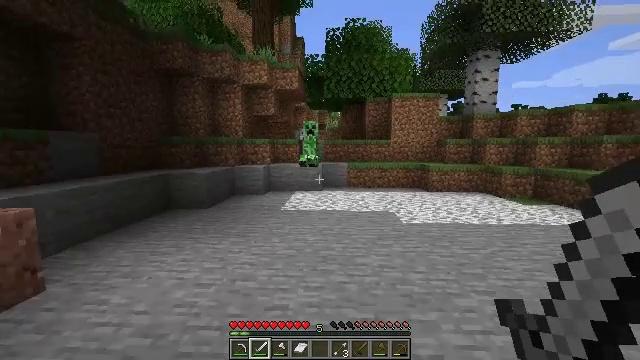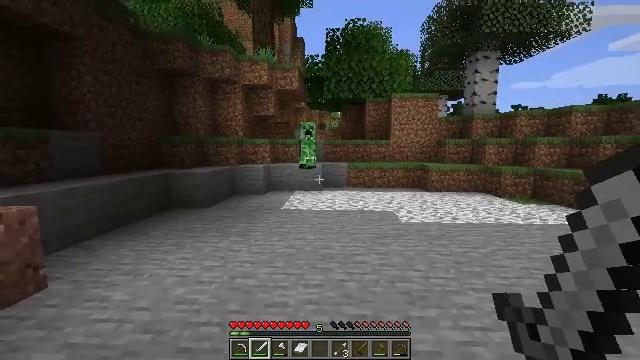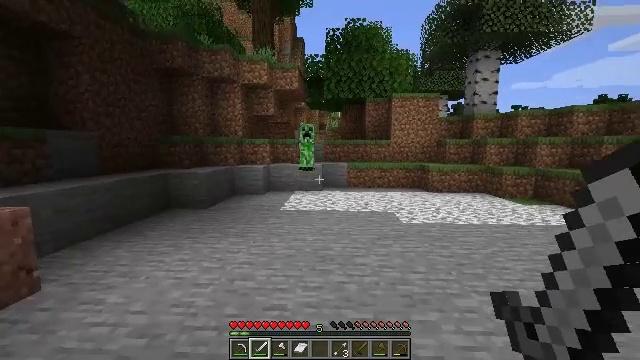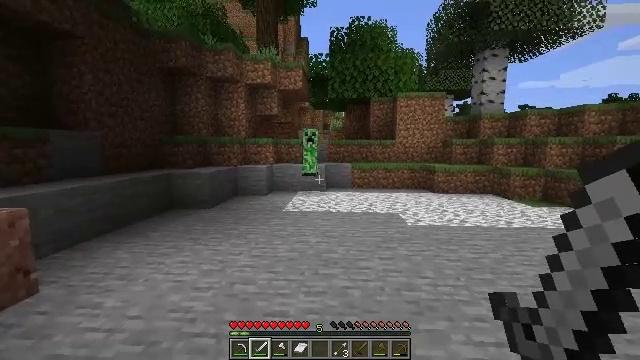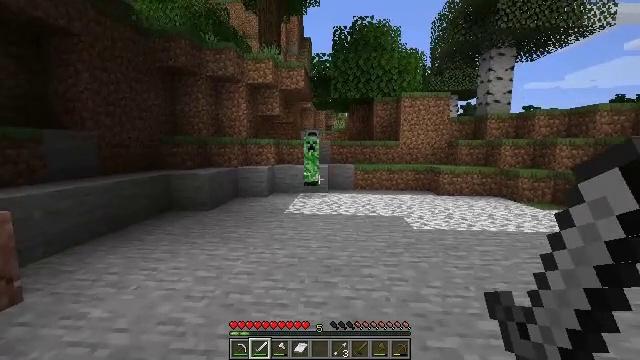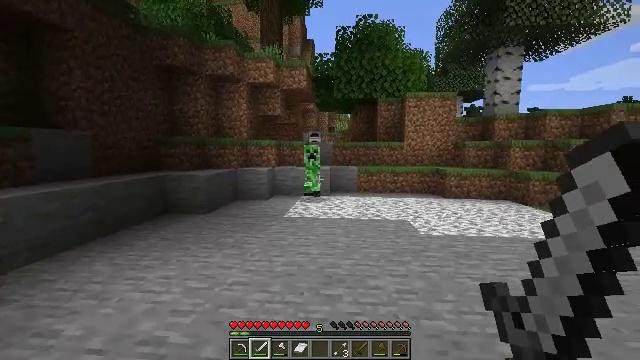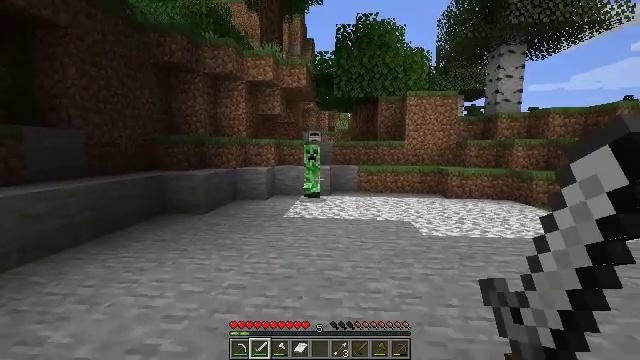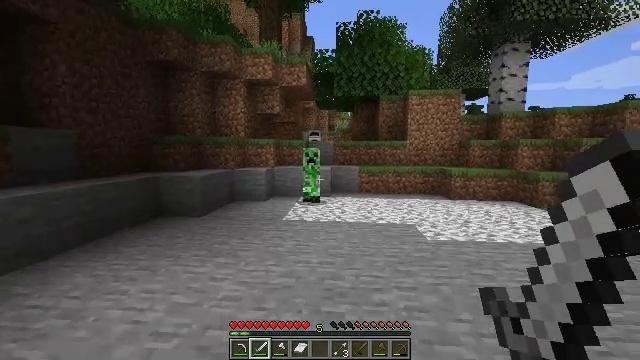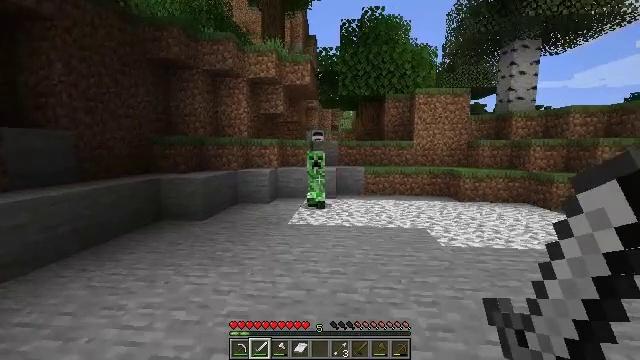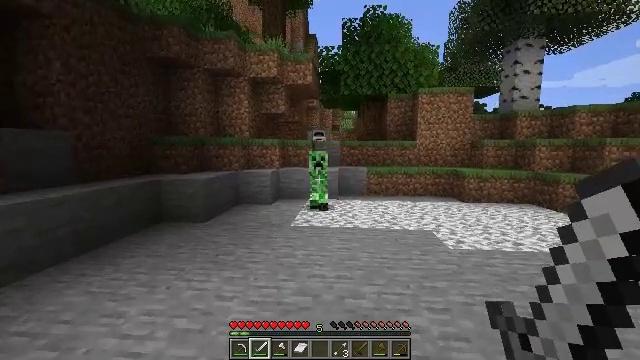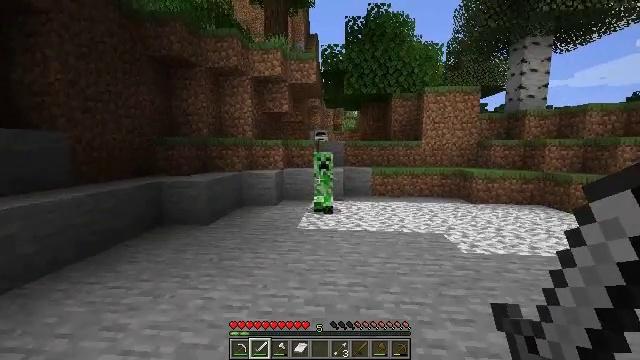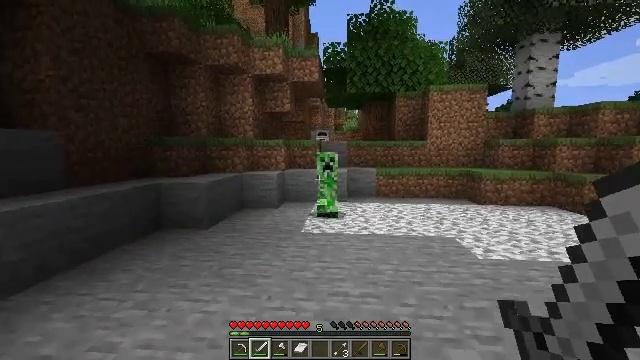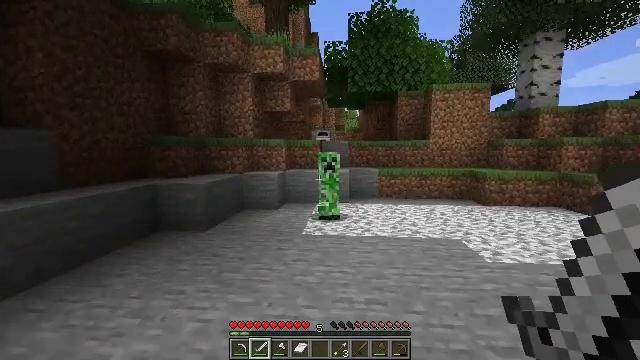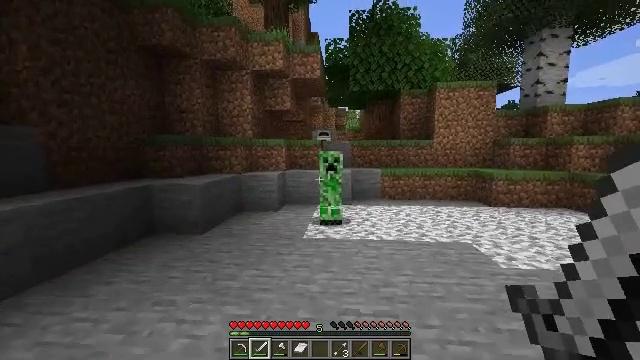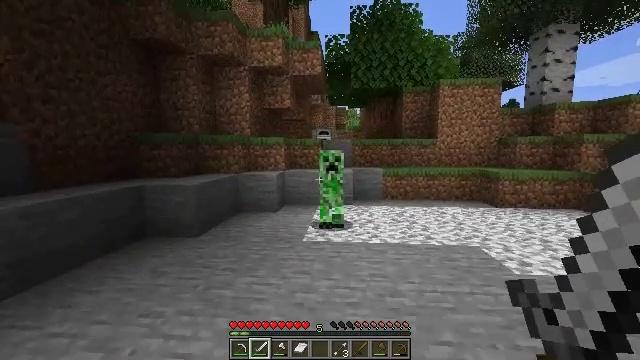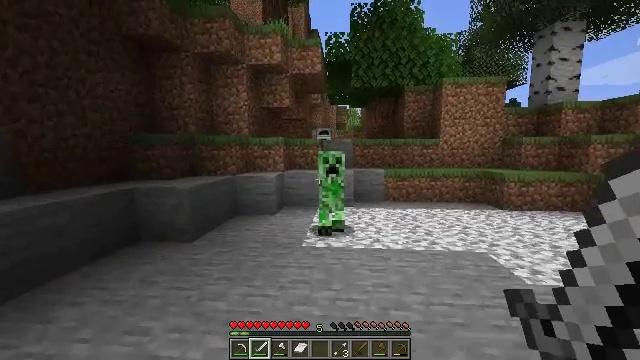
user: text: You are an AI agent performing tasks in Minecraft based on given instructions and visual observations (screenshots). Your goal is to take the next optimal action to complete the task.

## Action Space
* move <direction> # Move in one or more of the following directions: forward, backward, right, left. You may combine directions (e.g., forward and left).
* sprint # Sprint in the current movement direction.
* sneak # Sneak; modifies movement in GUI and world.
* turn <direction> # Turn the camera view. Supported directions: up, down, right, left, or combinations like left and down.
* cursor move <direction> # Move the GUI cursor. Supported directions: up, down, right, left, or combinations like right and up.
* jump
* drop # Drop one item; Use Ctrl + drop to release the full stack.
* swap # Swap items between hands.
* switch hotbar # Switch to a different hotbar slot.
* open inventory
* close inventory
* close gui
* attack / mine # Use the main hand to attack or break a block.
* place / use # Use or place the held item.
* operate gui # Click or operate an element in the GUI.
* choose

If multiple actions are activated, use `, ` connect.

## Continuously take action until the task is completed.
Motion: motion action
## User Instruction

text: Use the furnace to obtain charcoal.
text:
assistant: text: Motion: move forward
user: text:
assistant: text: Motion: move forward
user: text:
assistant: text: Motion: move forward
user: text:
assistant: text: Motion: move forward
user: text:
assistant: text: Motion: move forward
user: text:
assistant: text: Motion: move forward
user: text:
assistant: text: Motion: move forward and move left
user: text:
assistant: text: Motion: move forward and move left
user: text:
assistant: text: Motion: move forward and move left
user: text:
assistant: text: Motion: move forward
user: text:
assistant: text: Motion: move forward
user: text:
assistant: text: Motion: move forward
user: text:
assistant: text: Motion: move forward
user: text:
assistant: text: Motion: move forward
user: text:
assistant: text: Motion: move forward
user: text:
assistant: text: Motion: move forward
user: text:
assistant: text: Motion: move forward
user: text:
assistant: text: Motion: move forward, turn right
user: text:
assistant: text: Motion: move forward
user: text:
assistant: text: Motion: move forward, attack / mine
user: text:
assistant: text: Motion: attack / mine
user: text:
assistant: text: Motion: move back, attack / mine
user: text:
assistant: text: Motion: move back
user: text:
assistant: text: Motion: move back
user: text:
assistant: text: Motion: move back
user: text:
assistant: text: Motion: move back
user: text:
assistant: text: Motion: move back
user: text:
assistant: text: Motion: move back
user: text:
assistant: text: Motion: move back
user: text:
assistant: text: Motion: move back, turn left and down